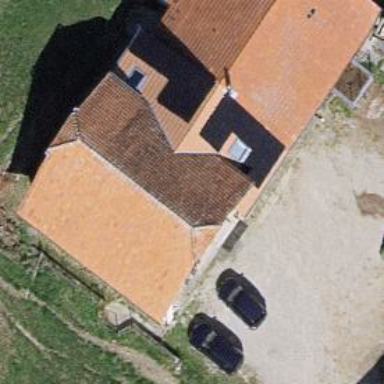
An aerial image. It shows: View of roof with edges.